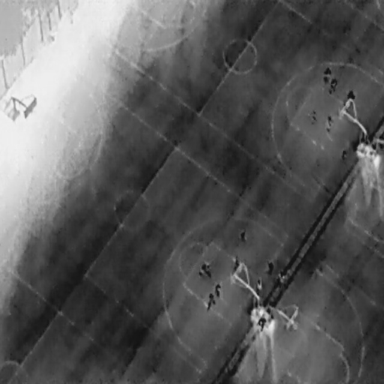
There are 14 People in the infrared image.